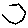
Label: hexagon